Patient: sex M, age 60
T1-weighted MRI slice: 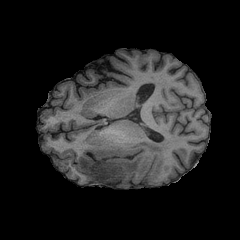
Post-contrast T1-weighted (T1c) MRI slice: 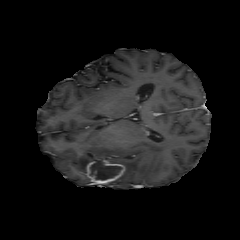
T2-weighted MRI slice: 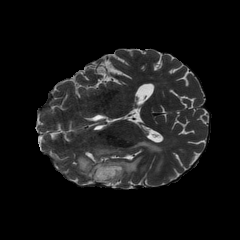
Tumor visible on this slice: yes
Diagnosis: Glioblastoma, IDH-wildtype
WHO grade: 4